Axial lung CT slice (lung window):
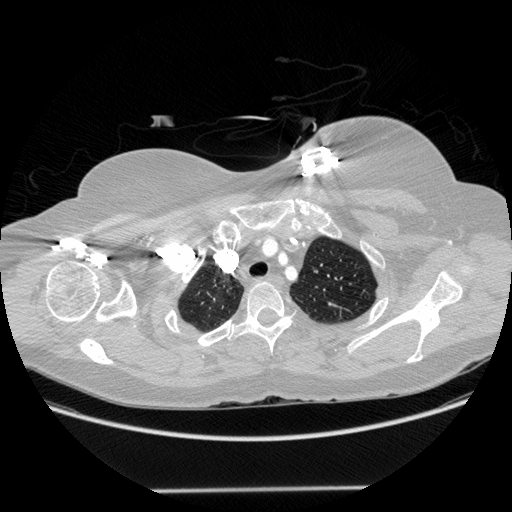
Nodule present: no